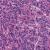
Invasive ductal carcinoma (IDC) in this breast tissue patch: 1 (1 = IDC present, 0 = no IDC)